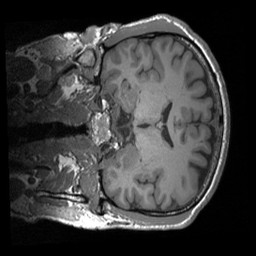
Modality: T1w
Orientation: coronal
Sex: male
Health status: ill
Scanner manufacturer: siemens
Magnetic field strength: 3 T
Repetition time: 1.66 s
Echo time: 0.00254 s